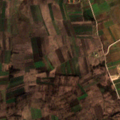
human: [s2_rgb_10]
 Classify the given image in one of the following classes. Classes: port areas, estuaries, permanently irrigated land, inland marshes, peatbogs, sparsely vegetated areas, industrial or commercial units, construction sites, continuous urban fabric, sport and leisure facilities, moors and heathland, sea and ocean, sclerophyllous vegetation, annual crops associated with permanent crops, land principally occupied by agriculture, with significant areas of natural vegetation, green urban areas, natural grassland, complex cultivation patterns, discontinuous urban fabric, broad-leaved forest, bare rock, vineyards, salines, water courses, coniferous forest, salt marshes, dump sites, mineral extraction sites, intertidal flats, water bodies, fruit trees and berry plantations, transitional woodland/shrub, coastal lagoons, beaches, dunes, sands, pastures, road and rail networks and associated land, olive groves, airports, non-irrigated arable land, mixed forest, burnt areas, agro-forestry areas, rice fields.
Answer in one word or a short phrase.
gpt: non-irrigated arable land, complex cultivation patterns, land principally occupied by agriculture, with significant areas of natural vegetation, transitional woodland/shrub